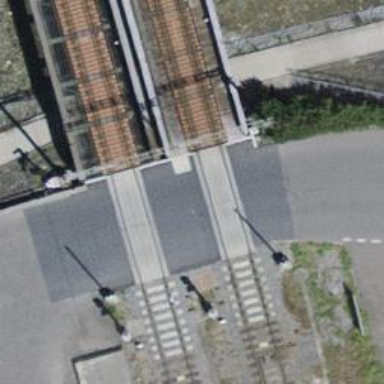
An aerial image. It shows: Level crossing along the railway.